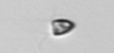
Label: Pyramimonas